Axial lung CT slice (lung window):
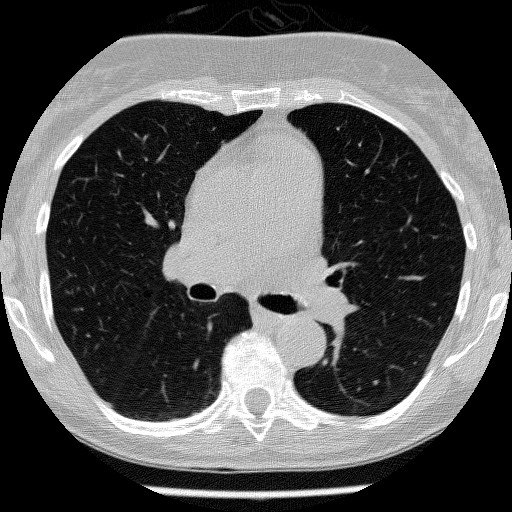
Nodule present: no